Field crop: maize
Growth stage: 2
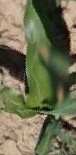
Species: maize